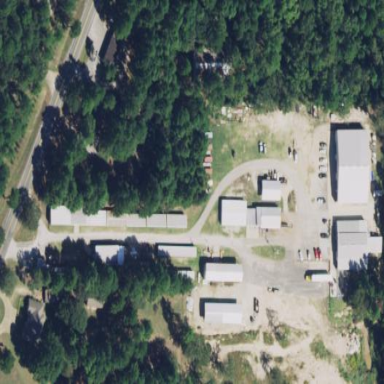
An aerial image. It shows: Storage rental shop.